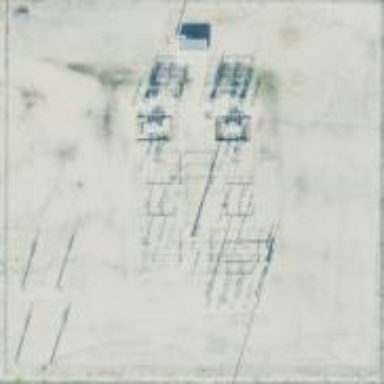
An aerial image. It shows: Distribution substation surrounded by fence.